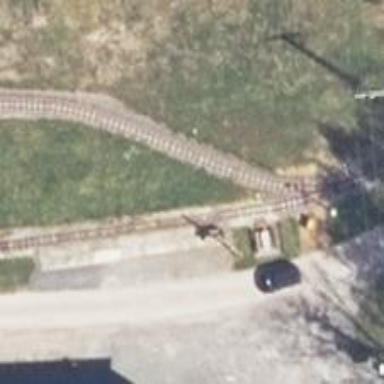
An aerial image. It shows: Preserved railway with rails.